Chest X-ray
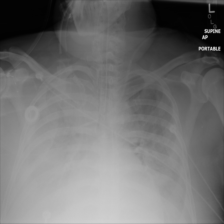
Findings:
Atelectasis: negative
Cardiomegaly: negative
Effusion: positive
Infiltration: negative
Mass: negative
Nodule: negative
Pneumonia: negative
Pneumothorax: negative
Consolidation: negative
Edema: negative
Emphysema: negative
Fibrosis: negative
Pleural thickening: negative
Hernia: negative